Question: I need to change the background of a 'UISlider', my goal is to create UISlider as the image below:

I tried 'setBackgroundImage' method, but it is like the frame of the slider.
How do I change the background image of the slider?
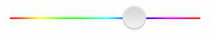
Answer: Add image view with same dimension below your slider. Set your multicolor image to it.
Use transparent image as left and right of slider image
'''
UIImage *clearImage = [[UIImage imageNamed:@"clearSliderBar.png"] stretchableImageWithLeftCapWidth:14.0 topCapHeight:0.0];
[slider setMinimumTrackImage:clearImage forState:UIControlStateNormal];
[slider setMaximumTrackImage:clearImage forState:UIControlStateNormal];
'''